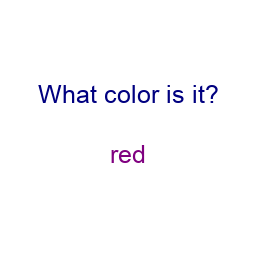
Color: purple
Color name shown: red
Background color: white
Question text color: navy